Interaction volume radius: 10 \u00c5
Interaction volume height: 35 \u00c5
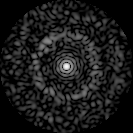
Disorder parameter: 0.829